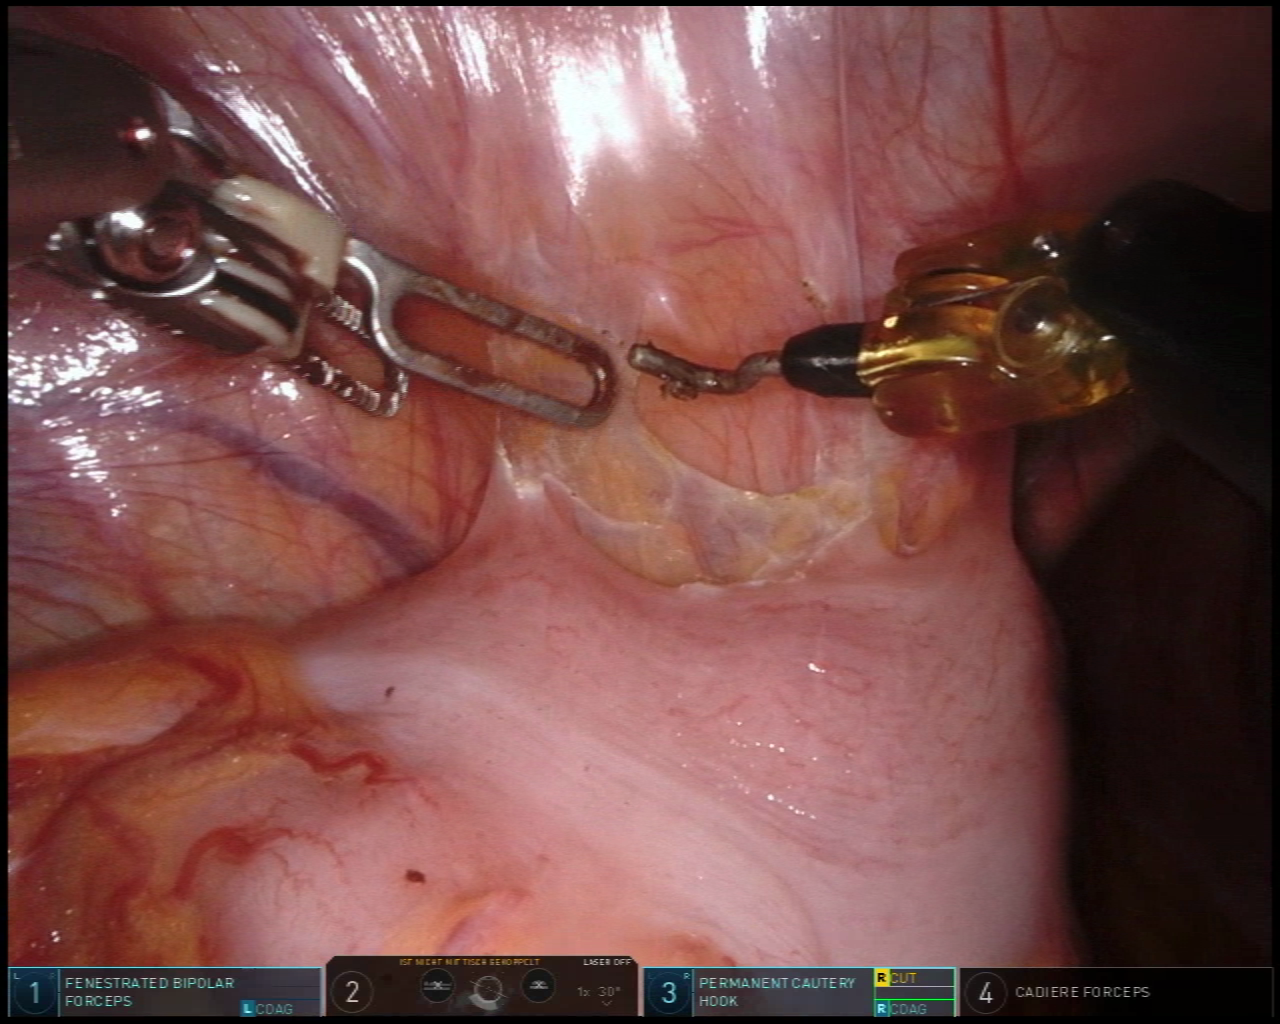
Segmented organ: colon
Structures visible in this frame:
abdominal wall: yes
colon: yes
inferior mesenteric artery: no
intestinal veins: no
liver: no
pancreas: no
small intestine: no
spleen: no
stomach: no
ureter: no
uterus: no
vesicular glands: no